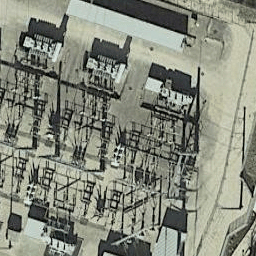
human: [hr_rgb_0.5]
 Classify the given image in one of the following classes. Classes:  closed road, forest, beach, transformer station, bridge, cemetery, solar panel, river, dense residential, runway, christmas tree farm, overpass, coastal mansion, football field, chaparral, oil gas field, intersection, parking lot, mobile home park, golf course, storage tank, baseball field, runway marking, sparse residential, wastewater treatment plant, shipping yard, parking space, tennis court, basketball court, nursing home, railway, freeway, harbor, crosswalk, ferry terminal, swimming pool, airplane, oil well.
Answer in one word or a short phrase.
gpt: transformer station